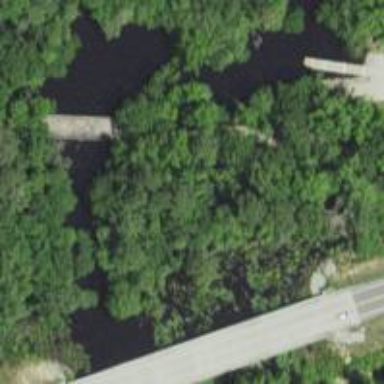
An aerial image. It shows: Path on bridge with excellent trail visibility.